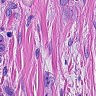
Metastatic tissue present: yes